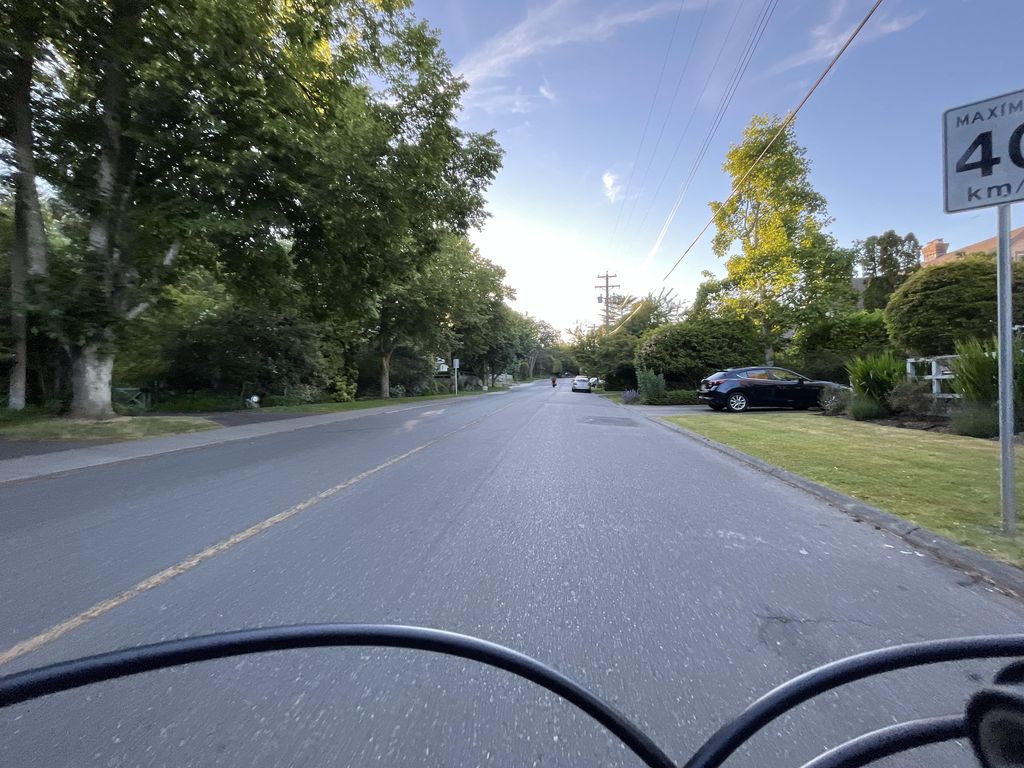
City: victoria